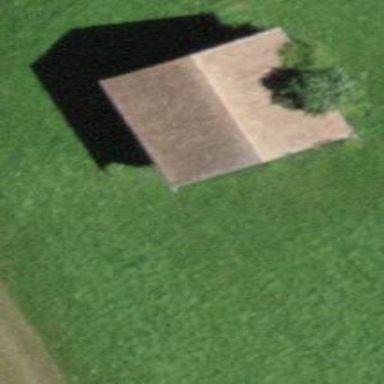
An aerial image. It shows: Rural barn.